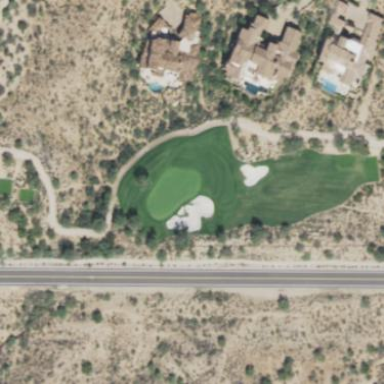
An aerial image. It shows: Grassy area designated as golf fairway.